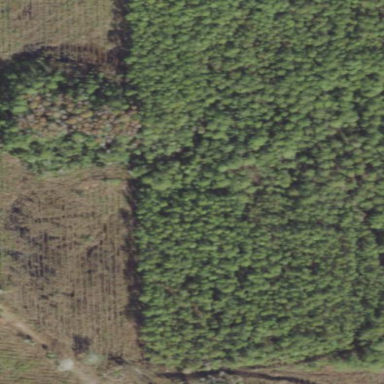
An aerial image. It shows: Forest with needle-leaved trees.